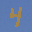
Label: 4